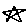
Label: star